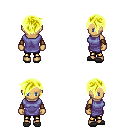
a pixel art fantasy rpg character, female body template, human, tanned skin, chain tabard jacket, gold greaves, gold pixie cut hairstyle, leather bracers, gray slippers, four views (front, back, left, right), 2x2 character sprite sheet, small pixel art, hard edges, no anti-aliasing